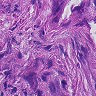
Metastatic tissue present: yes